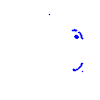
Particle: proton